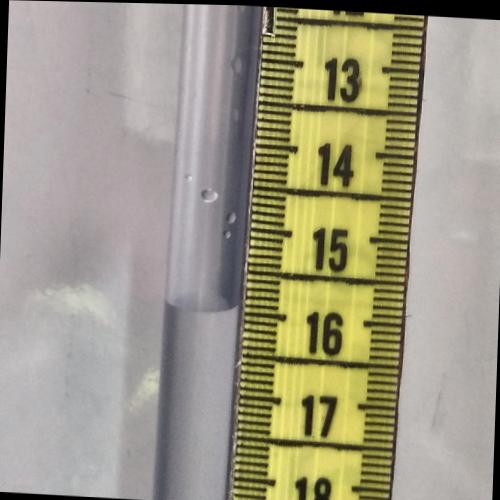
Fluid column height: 15.9 cm